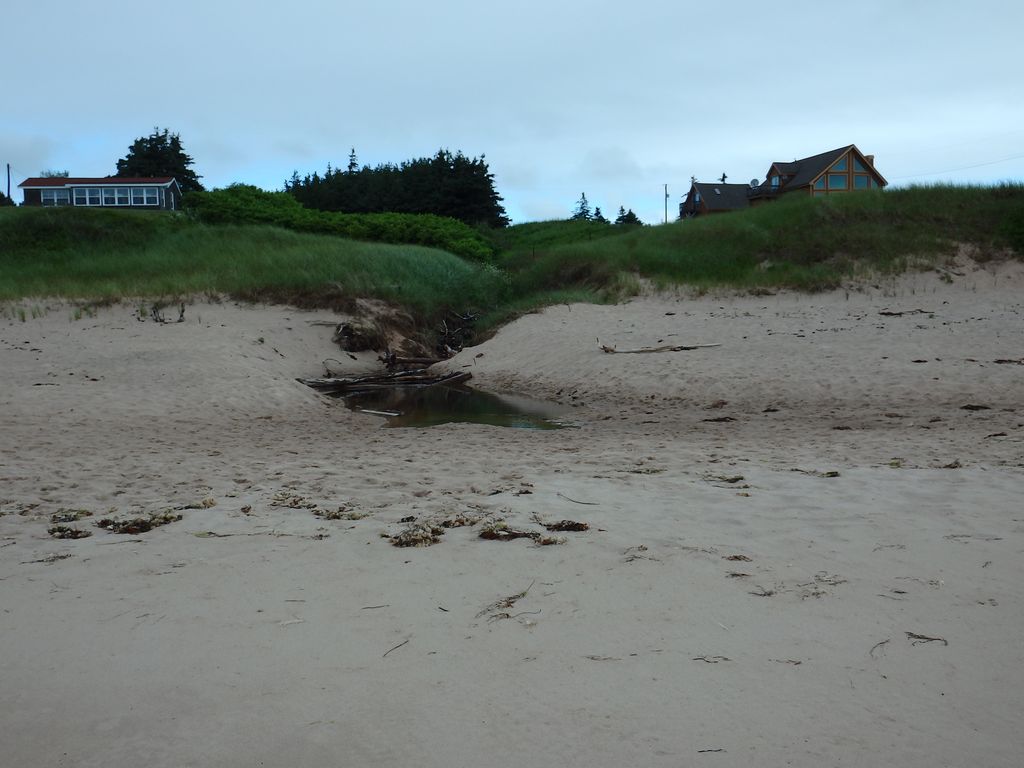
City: charlottetown